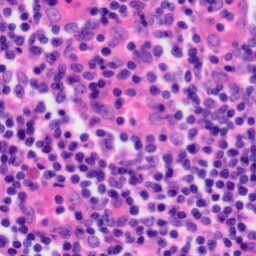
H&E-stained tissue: Tonsil